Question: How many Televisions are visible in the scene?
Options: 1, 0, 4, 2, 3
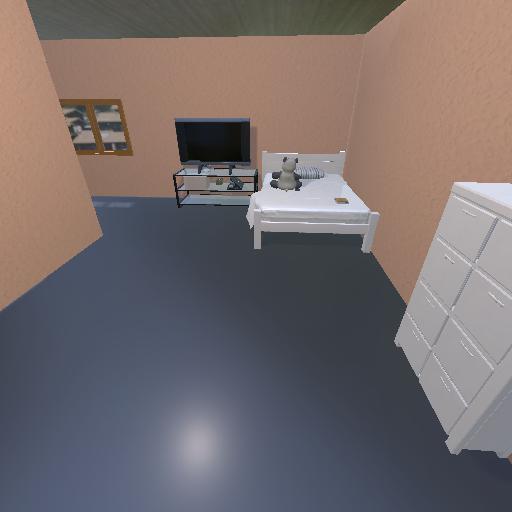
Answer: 1